Interaction volume radius: 5 \u00c5
Interaction volume height: 15 \u00c5
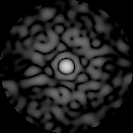
Disorder parameter: 0.848